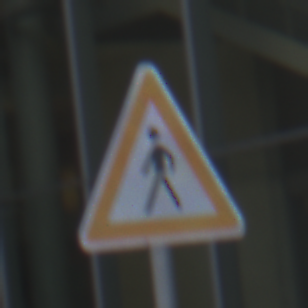
Verkehrszeichen: FussgaengerRechts
Umgebung: Outdoor, Urban
Tageszeit: SunriseSunset
Wetter: PartlyCloudy
Licht: Natural
Jahreszeit: NotSpecified
Kontrast: MediumContrast